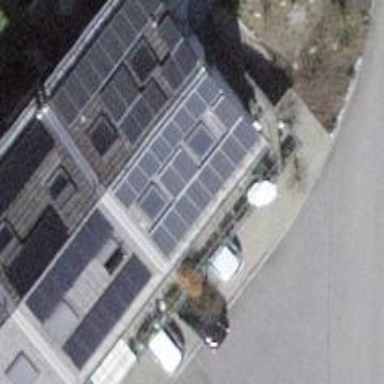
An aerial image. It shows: Solar power generator utilizing photovoltaic technology with solar photovoltaic panels.